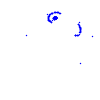
Particle: electron